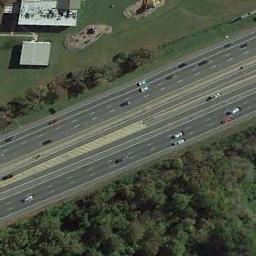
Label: freeway